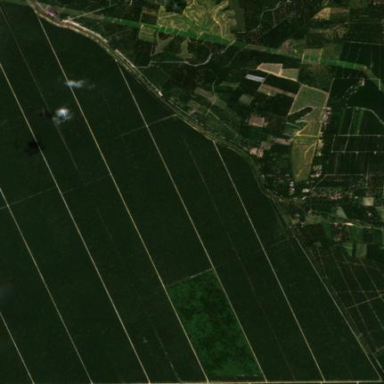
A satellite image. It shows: Orchard filled with oil palm trees.